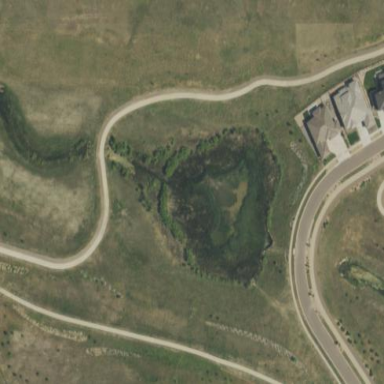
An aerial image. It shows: Detention basin with water.